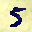
Label: 5